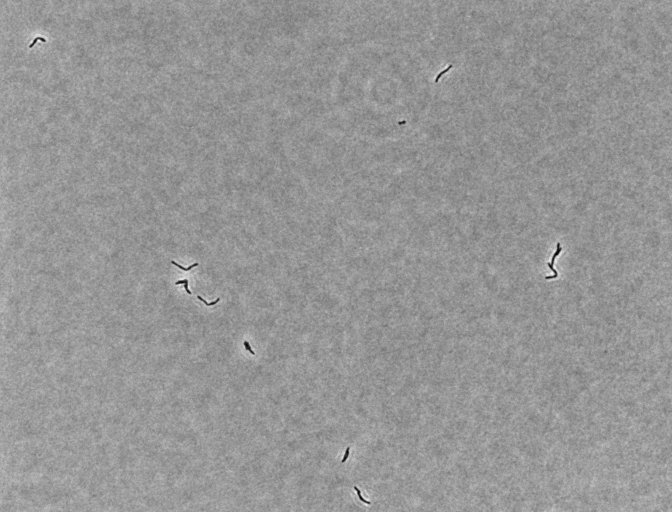
Phase contrast microscopy, 20x objective, 3 h incubation